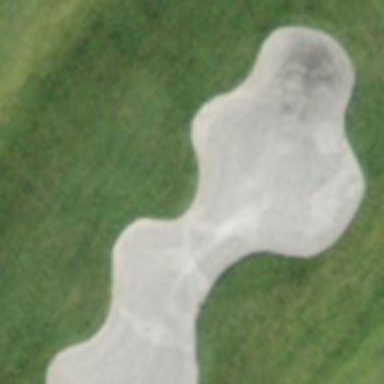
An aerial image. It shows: Golf bunker filled with natural sand.